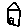
Label: house